Field crop: tomato
Growth stage: 2
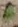
Species: solanum